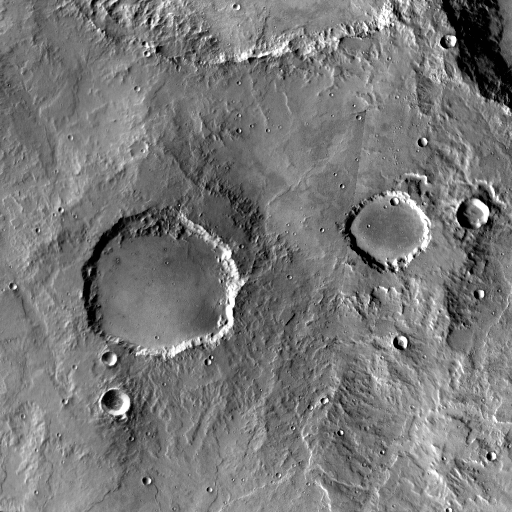
Crater classes present: Background, Other, Buried, Secondary